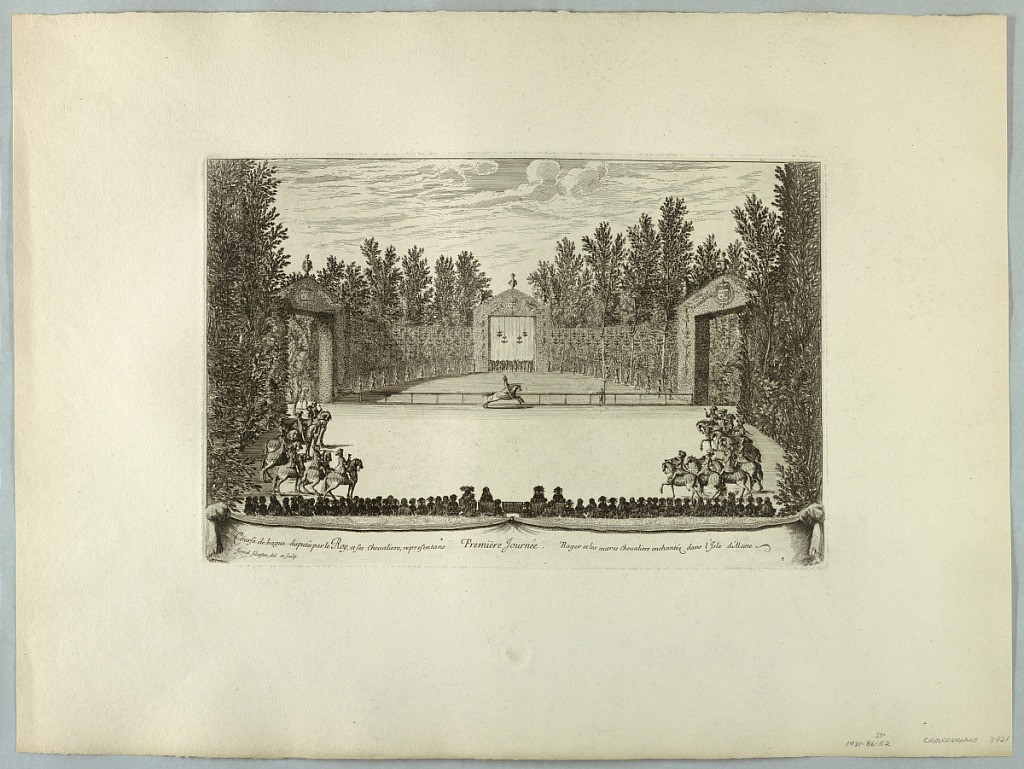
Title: Les plaisirs de l'Isle enchantée
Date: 1664
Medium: Black ink on rolled paper
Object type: Print
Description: Horizontal rectangle:  In the foreground, a frieze of the back of an audience.  At the right and left numerous riders in the open area.  Towards the background a man tending a pole from which a ring is suspended.  A rider charges it from the left.  Beyond, a stage formed by trees and clipped hedges.